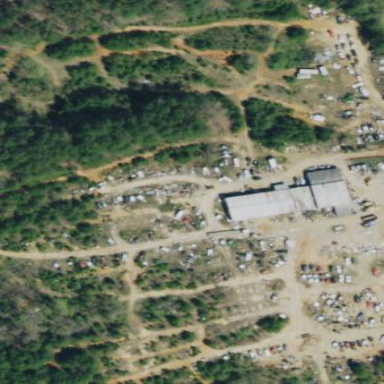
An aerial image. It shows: Scrap yard situated in industrial area.